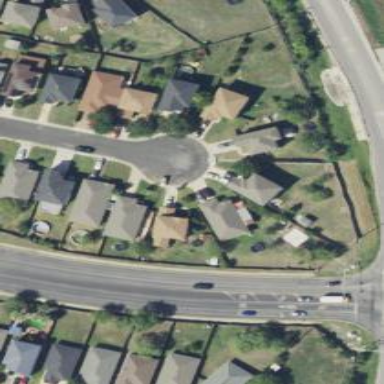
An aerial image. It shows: Turning circle on the road.